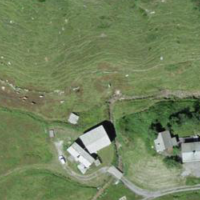
EUNIS habitat code: 26
Species observed at this site:
Tanacetum vulgare